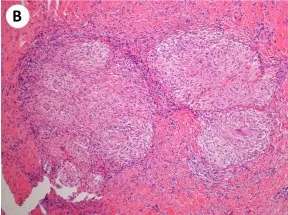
Pathological findings of pleural tissue. B: Granulomatous inflammation.
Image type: pathology (h&e)